Question:
Suppose I have a 2 by 2 listview. I want to
'''
| AAA | BBB |
| CCC | DDD |
^ ProgressBar ^
'''
have a progressbar spans over the whole second row, which means the left side of CCC is 0 and the right side of DDD is 100.
In addition, make the bar lies between the text (CCC, DDD) and the listviewitem's background.
Can I define it as a style? Or can I do it in code?
Edit:
In QT I custom draw the background of the listview to make it look like a progress bar behind the text. If I can do the similar thing, it will be fine to me.
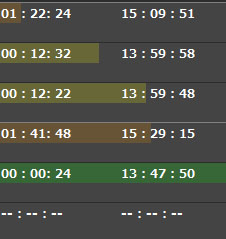
Answer: This is possible but you may need to change your item 'ViewModel' class structure.
You need to specify a custom 'ItemTemplate' for the 'ListView' where you would define the controls for displaying 'CCC' and 'DDD' values and the extra value which is displayed via the 'ProgressBar'.
Automatic properties used for interface definition brevity - they would normally be fully 'INotifyPropertyChanged' enabled.
'''
public class ItemVM : ViewModel
{
public string CCC {get;set;}
public string DDD {get;set;}
public int ProgressBarValue {get;set;}
}
'''
and the the XAML:
'''
<ListView ItemsSource="{Binding Items}">
<ListView.ItemTemplate>
<DataTemplate>
<Grid>
<Grid.ColumnDefinitions>
<ColumnDefinition/>
<ColumnDefinition/>
</Grid.ColumnDefinitions>
<Label Grid.Column="0" Grid.ZIndex="1" Content="{Binding CCC}"/>
<Label Grid.Column="1" Grid.ZIndex="1" Content="{Binding DDD}"/>
<ProgressBar Grid.ColumnSpan="2" Grid.ZIndex="0" Value="{Binding ProgressBarValue}"/>
</Grid>
</DataTemplate>
</ListView.ItemTemplate>
</ListView>
'''
'Items' is of type 'ObservableCollection<ItemVM>' and is assumed to be in scope of the containing 'Control'/'UserControl' 'DataContext'. 'ZIndex' is used to control which controls are on top of the other.